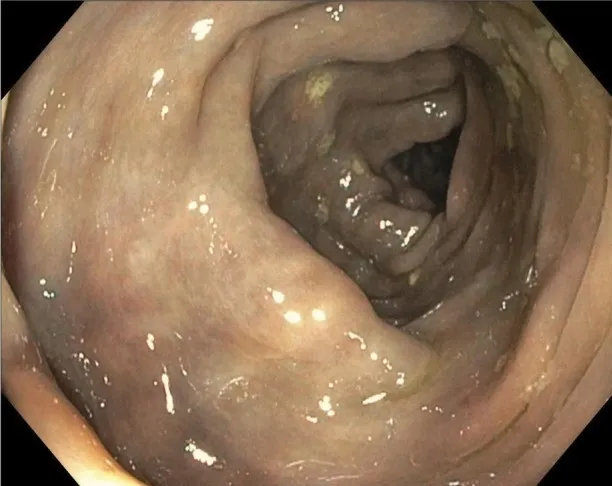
A 60-year-old female with fecal immunochemical test positive and recent onset (3-4 months) of intermittent abdominal pain with loose stools. Colonoscopy image at the splenic flexure showing a dusky and friable appearing colon.
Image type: endoscopy (gi_endoscopy)